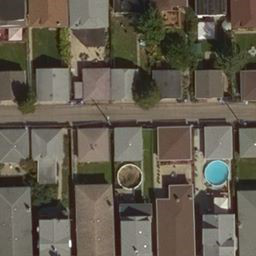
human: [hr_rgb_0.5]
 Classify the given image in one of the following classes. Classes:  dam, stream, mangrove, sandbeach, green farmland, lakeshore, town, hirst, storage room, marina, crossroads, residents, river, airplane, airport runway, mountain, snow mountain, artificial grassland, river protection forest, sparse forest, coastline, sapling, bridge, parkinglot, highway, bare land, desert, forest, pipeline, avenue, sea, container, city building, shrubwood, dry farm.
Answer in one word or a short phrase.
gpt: residents